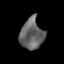
Tissue: prostate
Cell type: T cells
Senescence score: 0.7153
Nuclear area (px): 688
Mean DAPI intensity: 102.151